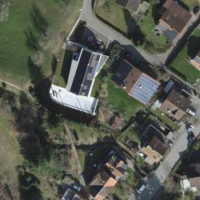
EUNIS habitat code: 55
Species observed at this site:
Symphyotrichum novae-angliae
Lonicera acuminata